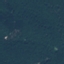
Land use / land cover: Forest